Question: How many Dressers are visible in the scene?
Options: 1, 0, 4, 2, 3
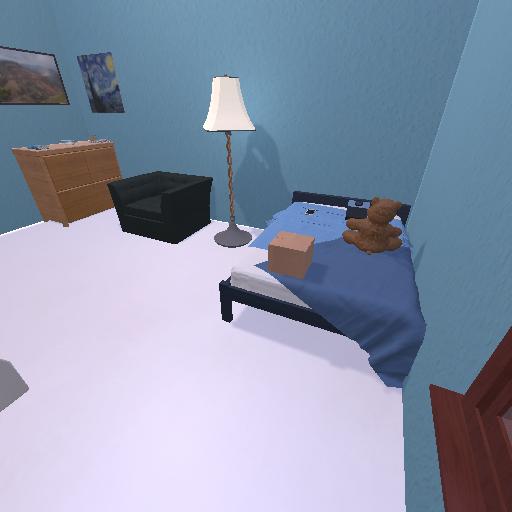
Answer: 1